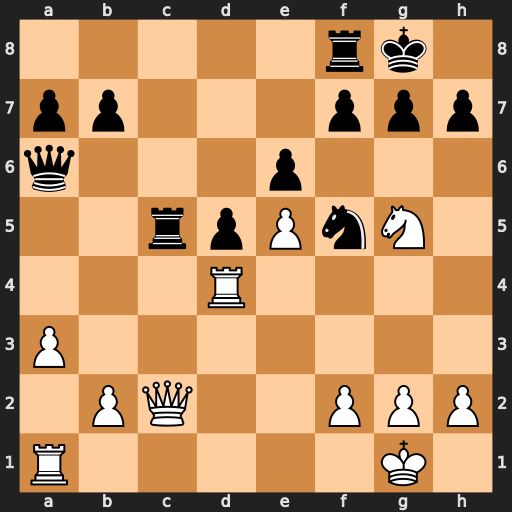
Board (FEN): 5rk1/pp3ppp/q3p3/2rpPnN1/3R4/P7/1PQ2PPP/R5K1
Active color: w
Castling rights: -
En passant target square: -
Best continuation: Qxc5 Nxd4 Qxd4